Field crop: tomato
Growth stage: 1
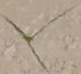
Species: cyperus